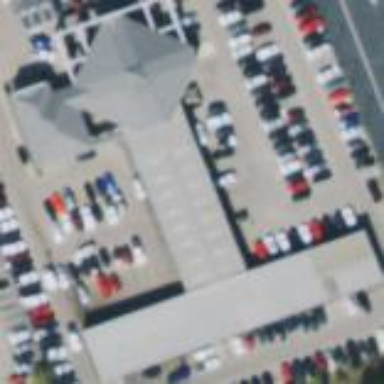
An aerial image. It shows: Car shop building.